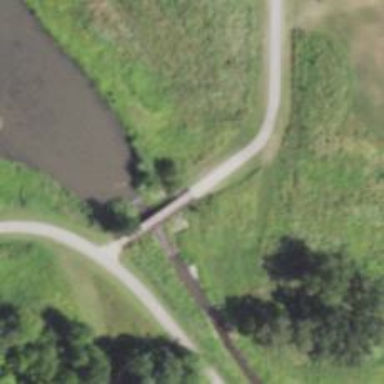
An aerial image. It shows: Bridge on shared cycleway.